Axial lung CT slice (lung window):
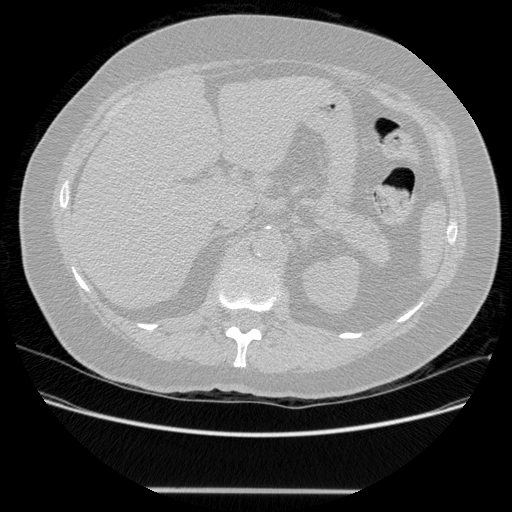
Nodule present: no